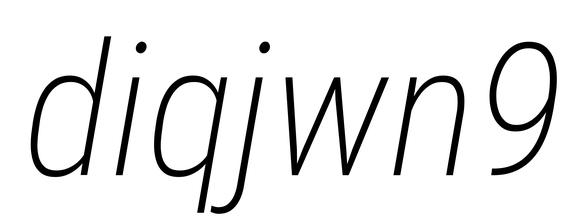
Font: Roboto-Italic_Condensed_ExtraLight_Italic